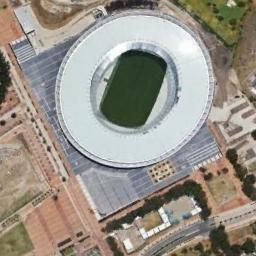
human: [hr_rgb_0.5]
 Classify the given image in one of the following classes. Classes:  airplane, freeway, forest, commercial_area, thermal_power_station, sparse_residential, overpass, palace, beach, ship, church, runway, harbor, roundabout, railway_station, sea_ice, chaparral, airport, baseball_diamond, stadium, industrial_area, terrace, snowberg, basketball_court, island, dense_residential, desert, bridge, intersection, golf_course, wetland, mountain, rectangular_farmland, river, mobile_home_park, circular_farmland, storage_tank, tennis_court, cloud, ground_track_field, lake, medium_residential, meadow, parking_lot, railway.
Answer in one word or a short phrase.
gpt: stadium